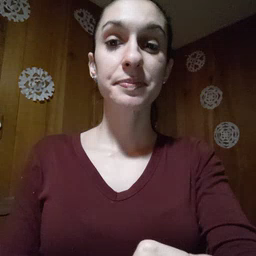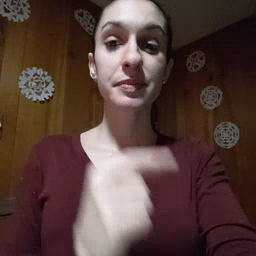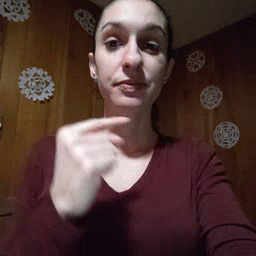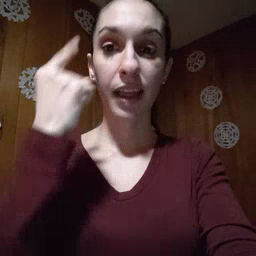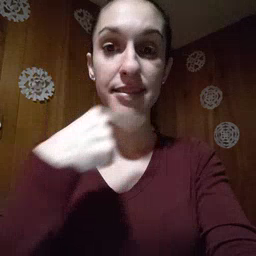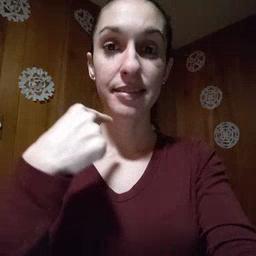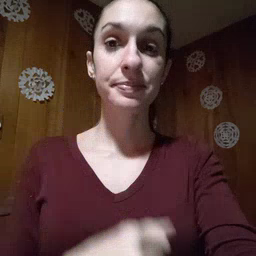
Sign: face